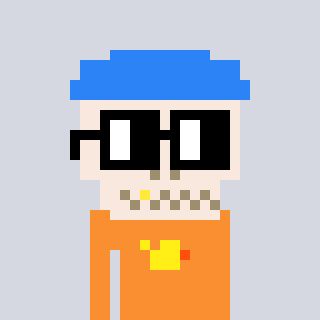
a pixel art character with square black glasses, a skeleton-hat-shaped head and a orange-colored body on a cool background